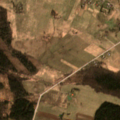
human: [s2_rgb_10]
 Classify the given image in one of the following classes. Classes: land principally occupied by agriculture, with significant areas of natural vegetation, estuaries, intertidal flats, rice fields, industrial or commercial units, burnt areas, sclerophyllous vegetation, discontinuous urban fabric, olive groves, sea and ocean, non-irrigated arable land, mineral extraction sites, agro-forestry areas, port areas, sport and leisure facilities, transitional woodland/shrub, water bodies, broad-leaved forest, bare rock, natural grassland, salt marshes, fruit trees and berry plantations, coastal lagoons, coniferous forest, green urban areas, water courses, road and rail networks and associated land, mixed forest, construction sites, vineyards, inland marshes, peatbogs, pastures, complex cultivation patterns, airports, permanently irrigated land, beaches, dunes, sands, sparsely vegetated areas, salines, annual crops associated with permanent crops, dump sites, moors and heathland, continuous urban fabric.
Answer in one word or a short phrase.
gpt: pastures, complex cultivation patterns, broad-leaved forest, coniferous forest, mixed forest